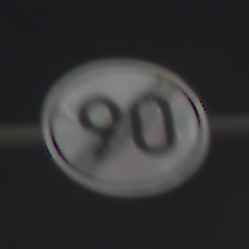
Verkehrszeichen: EndeGeschwindigkeit90
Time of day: Night
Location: Outdoor (Urban)
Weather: PartlyCloudy
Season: NotSpecified
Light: Artificial